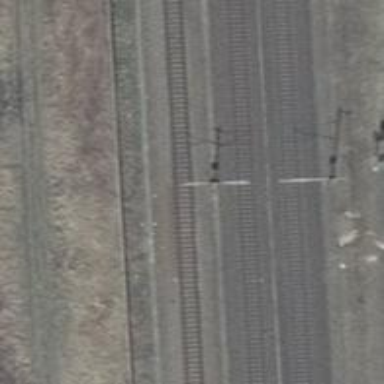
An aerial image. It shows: Milestone along the railway track with catenary mast.